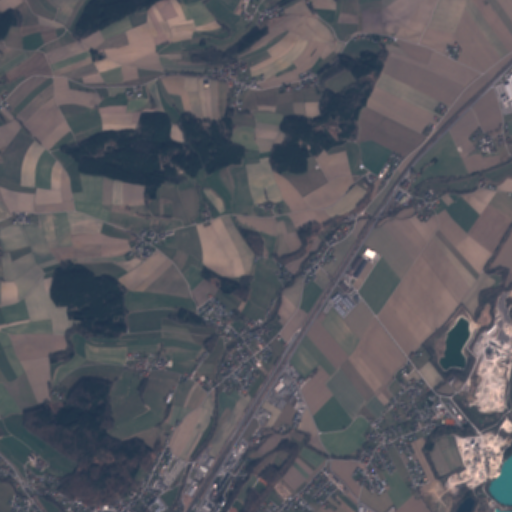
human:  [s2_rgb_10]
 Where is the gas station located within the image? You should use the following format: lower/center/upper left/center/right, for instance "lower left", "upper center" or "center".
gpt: The gas station is located in the lower center of the image.
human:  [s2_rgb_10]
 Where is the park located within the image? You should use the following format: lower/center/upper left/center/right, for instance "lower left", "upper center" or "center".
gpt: The park is located in the lower of the image.
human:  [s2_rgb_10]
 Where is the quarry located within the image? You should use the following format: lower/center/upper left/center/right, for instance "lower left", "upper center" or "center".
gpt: The quarry is located in the lower right of the image.
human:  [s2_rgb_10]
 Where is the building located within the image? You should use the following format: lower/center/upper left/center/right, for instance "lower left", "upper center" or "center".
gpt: There is no building in the image.